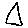
Label: triangle